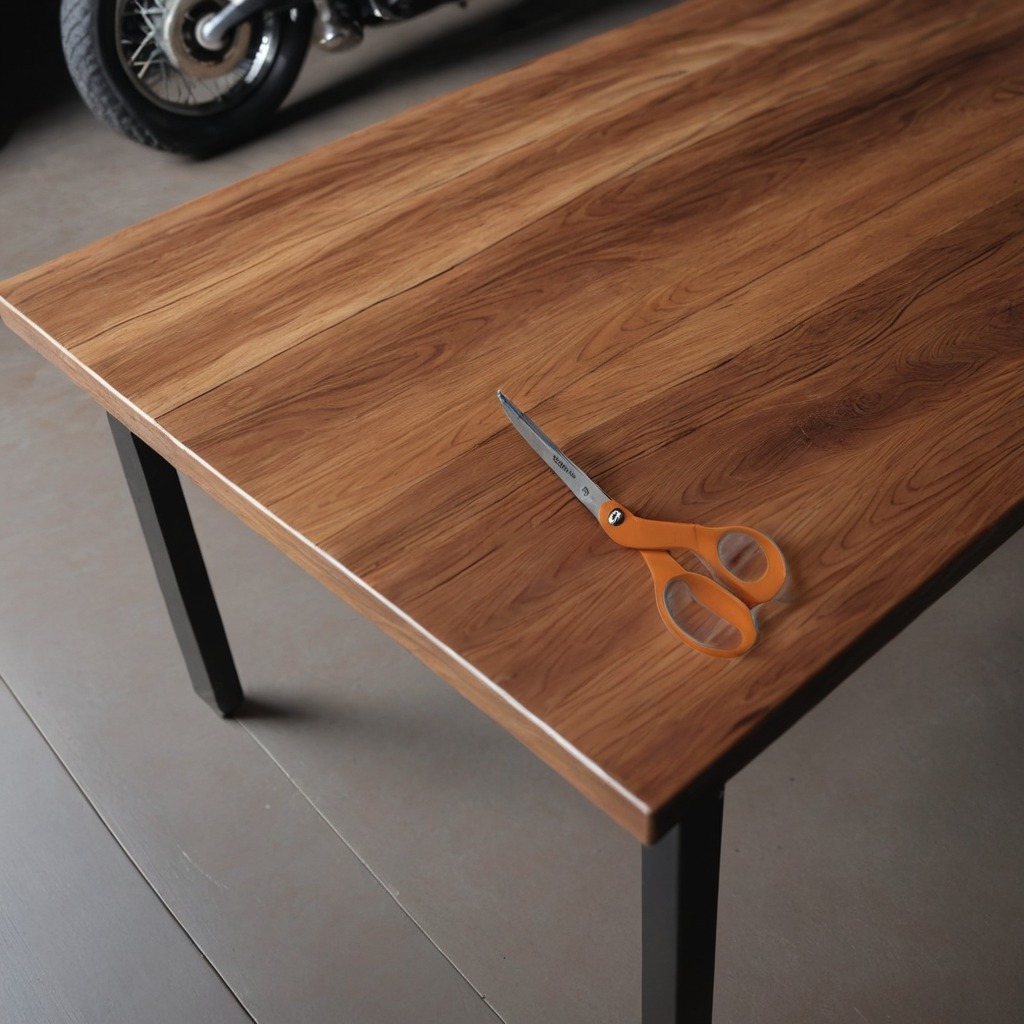
A scissor is lying on the table.